Field crop: maize
Growth stage: 2
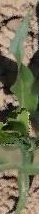
Species: maize